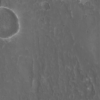
Label: not_dusty